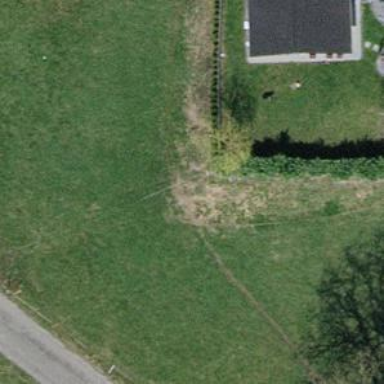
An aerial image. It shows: Hedge acting as barrier.